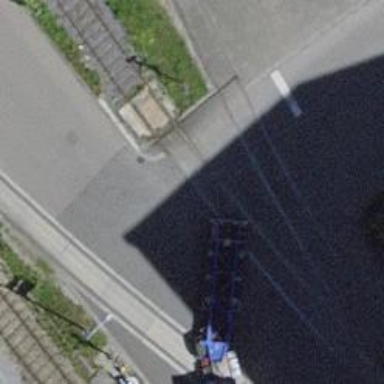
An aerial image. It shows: Railway level crossing.